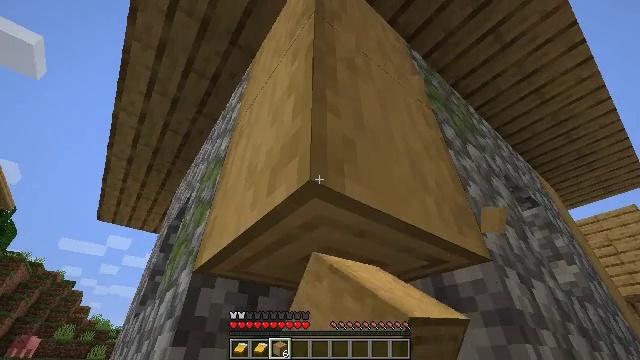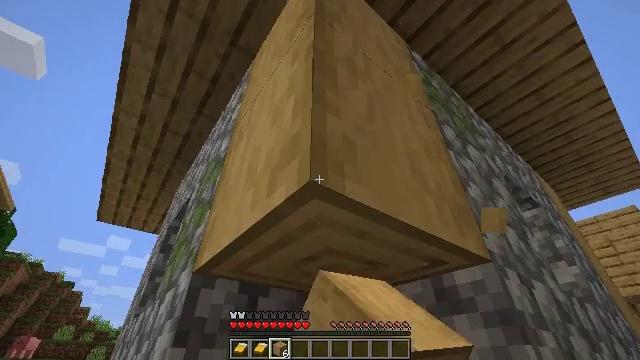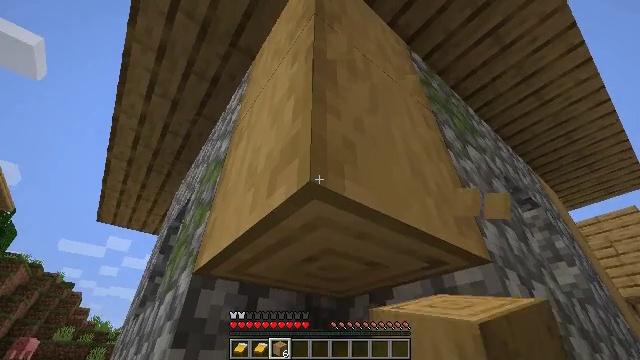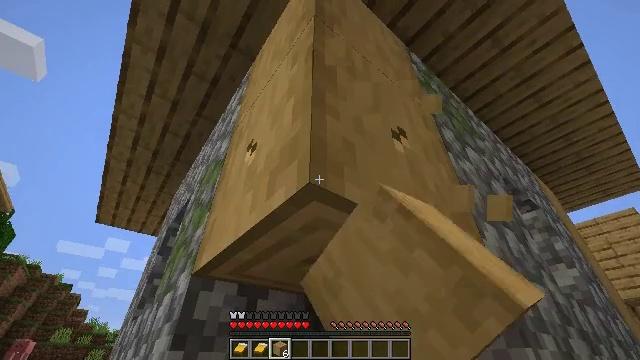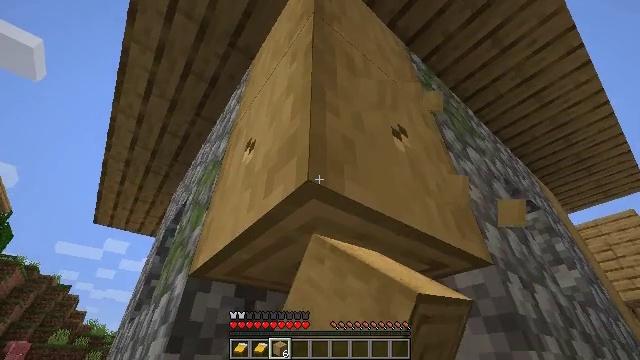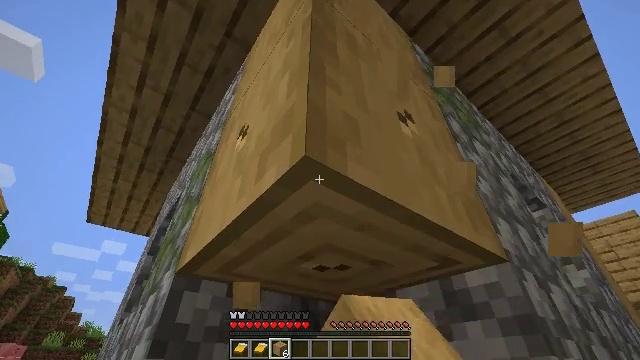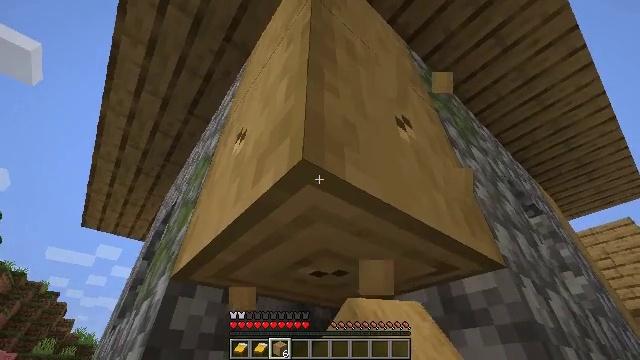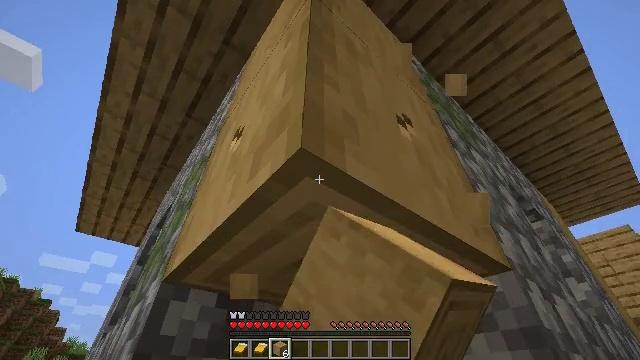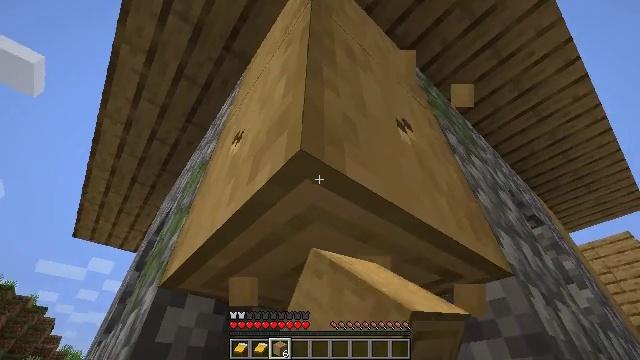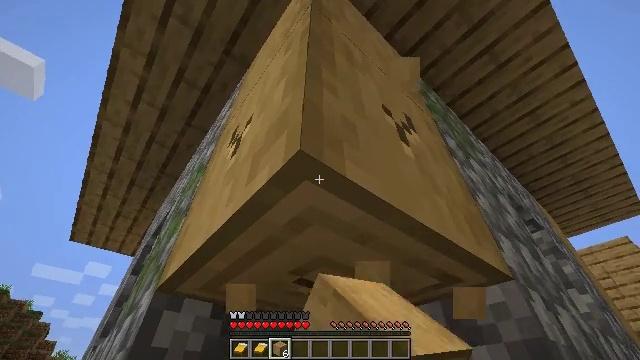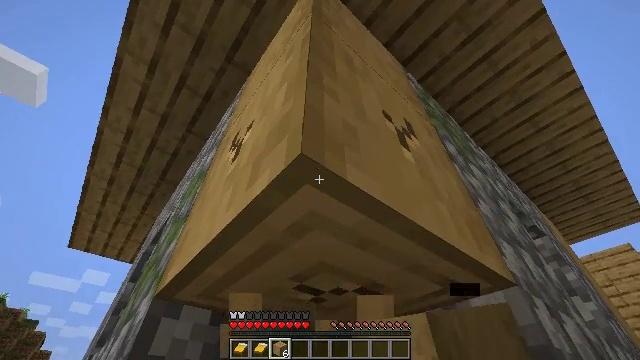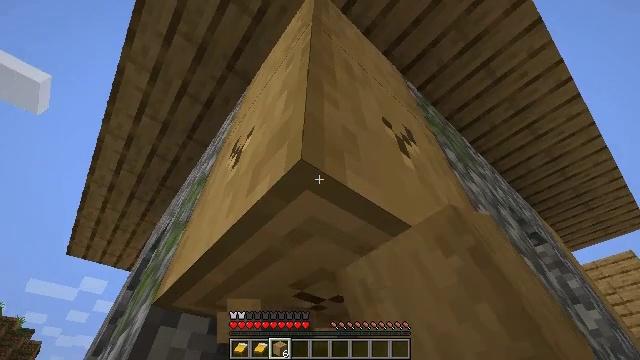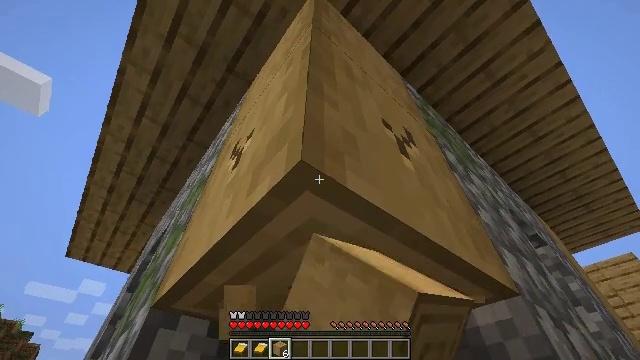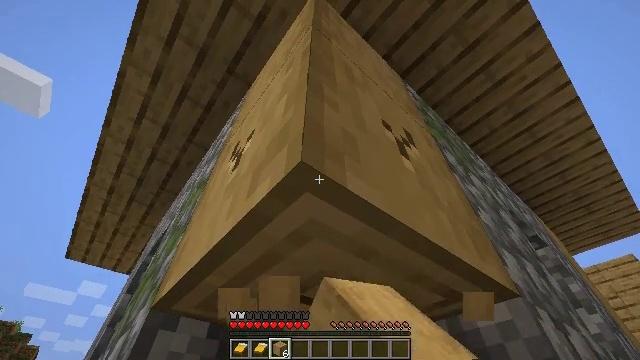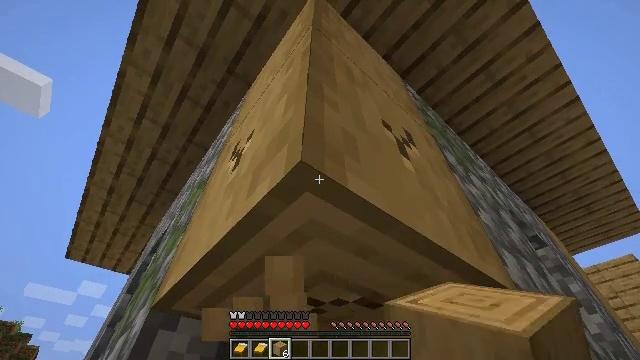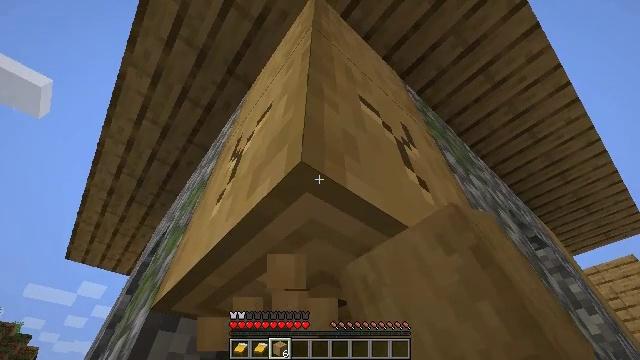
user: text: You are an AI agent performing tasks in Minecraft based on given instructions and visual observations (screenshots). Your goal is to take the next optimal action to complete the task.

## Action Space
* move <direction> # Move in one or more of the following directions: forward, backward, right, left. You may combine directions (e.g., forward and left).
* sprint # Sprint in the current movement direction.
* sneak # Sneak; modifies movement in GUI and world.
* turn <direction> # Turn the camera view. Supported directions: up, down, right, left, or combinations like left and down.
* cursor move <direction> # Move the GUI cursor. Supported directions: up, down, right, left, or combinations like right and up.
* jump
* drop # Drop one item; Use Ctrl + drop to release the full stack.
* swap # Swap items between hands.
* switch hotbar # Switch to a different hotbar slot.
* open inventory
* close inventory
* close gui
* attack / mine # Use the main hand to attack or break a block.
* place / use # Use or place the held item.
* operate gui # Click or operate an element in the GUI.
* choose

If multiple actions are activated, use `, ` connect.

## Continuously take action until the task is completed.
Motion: motion action
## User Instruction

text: Break the stripped oak log.
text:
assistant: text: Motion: attack / mine
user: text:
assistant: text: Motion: attack / mine
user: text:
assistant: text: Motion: attack / mine
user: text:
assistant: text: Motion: move forward, attack / mine
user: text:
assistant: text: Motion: attack / mine
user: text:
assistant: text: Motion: turn up, attack / mine
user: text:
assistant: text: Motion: turn up, attack / mine
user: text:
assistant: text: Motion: turn up, attack / mine
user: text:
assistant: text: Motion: attack / mine
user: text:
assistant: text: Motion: turn up, attack / mine
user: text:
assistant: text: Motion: turn up, attack / mine
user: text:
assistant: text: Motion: attack / mine
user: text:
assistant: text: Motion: attack / mine
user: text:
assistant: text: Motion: attack / mine
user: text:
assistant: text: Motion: attack / mine
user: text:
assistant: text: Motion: attack / mine
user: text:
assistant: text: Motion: attack / mine
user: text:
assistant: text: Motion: attack / mine
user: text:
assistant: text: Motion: attack / mine
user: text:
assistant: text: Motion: attack / mine
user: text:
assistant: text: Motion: attack / mine
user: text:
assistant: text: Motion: attack / mine
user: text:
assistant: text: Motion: attack / mine
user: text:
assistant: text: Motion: attack / mine
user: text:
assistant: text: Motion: attack / mine
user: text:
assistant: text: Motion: attack / mine
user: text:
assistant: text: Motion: attack / mine
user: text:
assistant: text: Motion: attack / mine
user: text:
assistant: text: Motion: attack / mine
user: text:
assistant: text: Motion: turn left and up, attack / mine